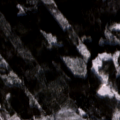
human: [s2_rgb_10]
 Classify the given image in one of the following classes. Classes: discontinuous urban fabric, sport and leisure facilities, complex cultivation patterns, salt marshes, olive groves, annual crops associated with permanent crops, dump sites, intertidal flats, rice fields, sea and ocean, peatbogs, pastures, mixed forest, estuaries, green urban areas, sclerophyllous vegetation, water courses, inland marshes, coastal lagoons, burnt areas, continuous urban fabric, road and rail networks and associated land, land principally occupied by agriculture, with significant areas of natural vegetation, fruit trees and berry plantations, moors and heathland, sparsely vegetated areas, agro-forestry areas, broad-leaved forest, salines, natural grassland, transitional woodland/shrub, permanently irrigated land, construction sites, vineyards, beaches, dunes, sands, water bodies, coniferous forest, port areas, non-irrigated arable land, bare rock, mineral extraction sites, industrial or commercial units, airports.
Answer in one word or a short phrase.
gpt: coniferous forest, mixed forest, transitional woodland/shrub